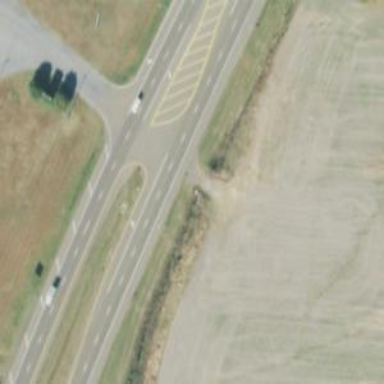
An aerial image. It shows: Trunk link highway.